Question: I have two questions:
- how to have the same color in geom_text as in the geom_point?
- how to remove legend title?
Assuming the following data set:
'''
library(ggplot2)
library(reshape2)
speed <- c(0, seq(from = 30, to = 330, by = 60))
power1 <- c(75, 85, 88, 85, 94, 92, 95)
power2 <- c(72, 82, 78, 69, 74, 85, 89)
dt <- data.frame(speed=speed, power1=power1, power2=power2)
dt <- melt(data = dt, id.vars = c("speed"))
'''
I'm making the plot with the following code:
'''
p <- ggplot(data = dt, aes(x = speed, y = value, fill = variable)) +
geom_point(aes(color=variable), size = 2) +
stat_smooth(aes(color=variable), method = lm, formula = y ~ poly(x, 2), se = FALSE, size = 1)
p <- p + geom_text(aes(x = 100,
y = 93,
label = lm_eqn(lm(formula = value ~ poly(speed,2),
data = subset(x = dt, subset = variable == "power1")
)
)
),
color = "black",
parse = TRUE) +
geom_text(aes(x = 250,
y = 72,
label = lm_eqn(lm(formula = value ~ poly(speed,2),
data = subset(x = dt, subset = variable == "power2")
)
)
),
color = "black",
parse = TRUE)
p
'''
Help function for the label:
'''
lm_eqn = function(m) {
# from:
# https://stackoverflow.com/questions/<PHONE>/ggplot2-adding-regression-line-equation-and-r2-on-graph
l <- list(a = format(coef(m)[1], digits = 2),
b = format(abs(coef(m)[2]), digits = 2),
c = format(abs(coef(m)[3]), digits = 2),
s1 = ifelse(test = coef(m)[2]>0, yes = "+", no = "-"),
s2 = ifelse(test = coef(m)[3]>0, yes = "+", no = "-"),
r2 = format(summary(m)$r.squared, digits = 3));
eq <- substitute(italic(y) == a~~s1~~b %.% italic(x)^2 ~~s2~~c%.% italic(x)*","~~italic(r)^2~"="~r2,l)
as.character(as.expression(eq));
}
'''
And the plot looks like this:

So, how to:
- change geom_text color to the same as points color?
- remove legend title?
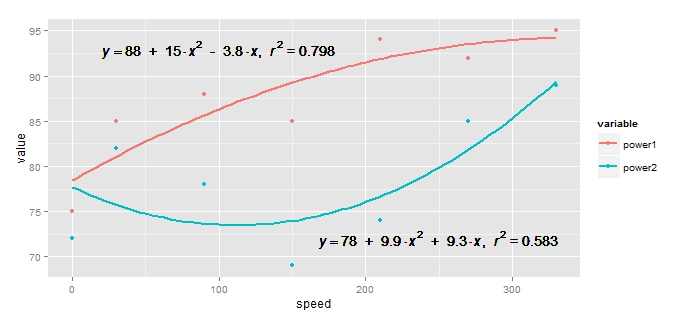
Answer: First, simply add 'color = "power1"' and 'color = "power2"' to the respective 'geom_text()' calls. This will set the appropriate color, but give you a nasty () "a" in your legend. To remove the "a" text, add 'show_guide=FALSE' to each of the 'geom_text()' calls.
Second, I believe you want the first 'aes' call to have 'group = variable' 'fill = variable'. This will help with confusion when you try to remove the title from the legend. To remove the title from the legend, add 'guides(color = guide_lengend(title=NULL))'.
The code:
'''
p <- ggplot(data = dt, aes(x = speed, y = value, group = variable)) +
geom_point(aes(color=variable), size = 2) +
stat_smooth(aes(color=variable), method = lm, formula = y ~ poly(x, 2), se = FALSE, size = 1) +
geom_text(aes(x=100, y=93, label="First Label", color="power1"), show_guide=F) +
geom_text(aes(x=250, y=72, label="Second Label", color="power2"), show_guide=F) +
guides(color = guide_legend(title=NULL))
p
'''
The result:

Note: You will want to be careful with overplotting that results with 'geom_text()' - see this <URL> for more information and ideas.